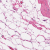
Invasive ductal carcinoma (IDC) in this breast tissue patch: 0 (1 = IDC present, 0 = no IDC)